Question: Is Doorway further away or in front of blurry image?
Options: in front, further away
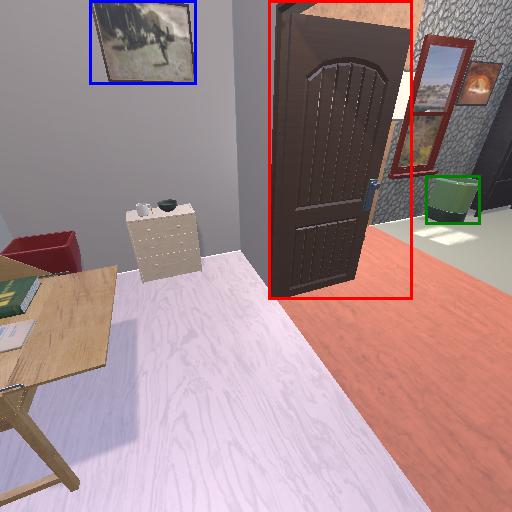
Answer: in front